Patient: sex M, age 60
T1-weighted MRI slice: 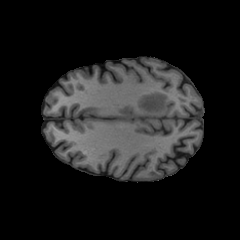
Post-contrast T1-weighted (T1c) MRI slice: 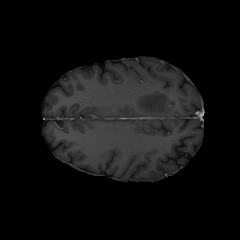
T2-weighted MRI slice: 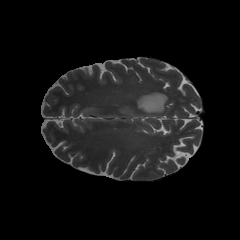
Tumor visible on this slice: yes
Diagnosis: Glioblastoma, IDH-wildtype
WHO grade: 4